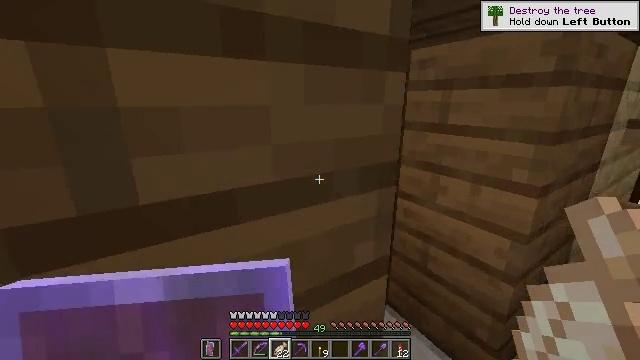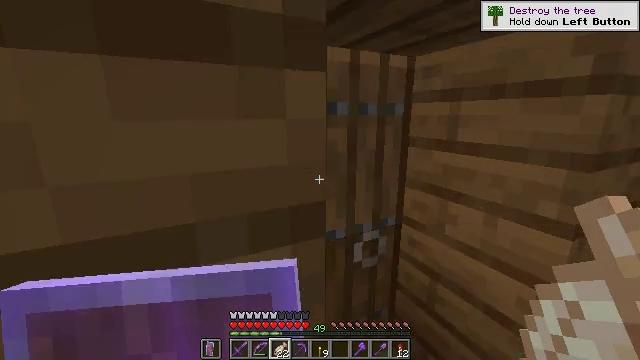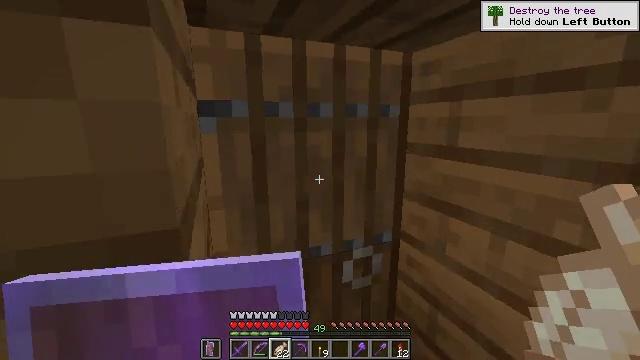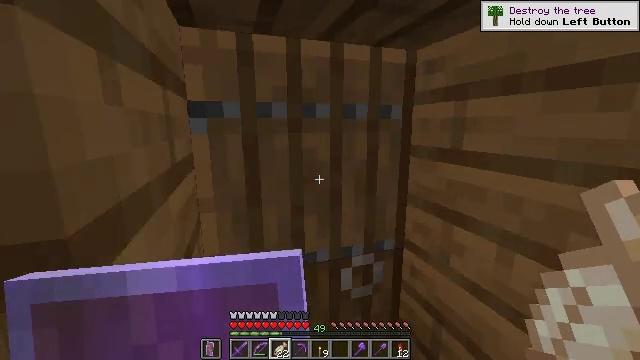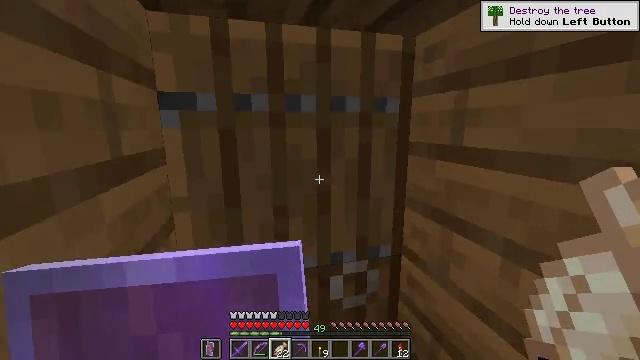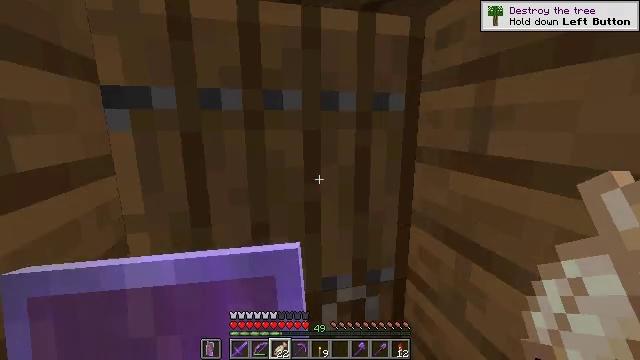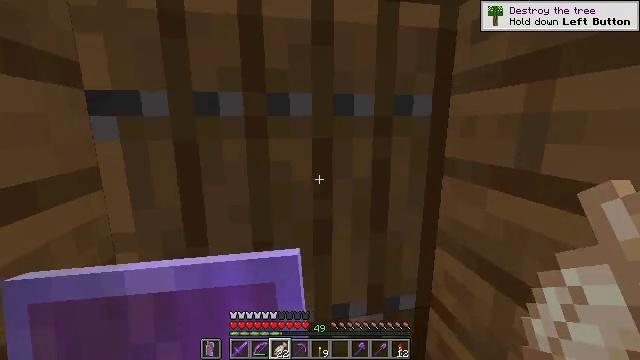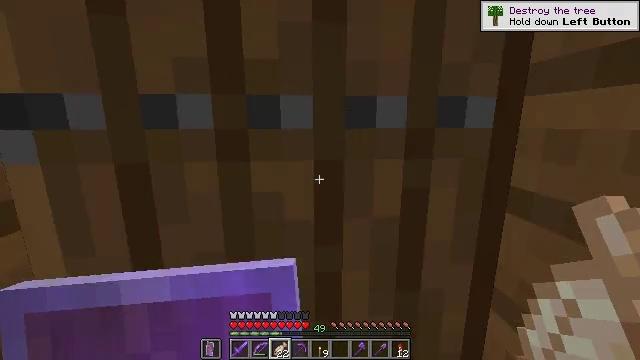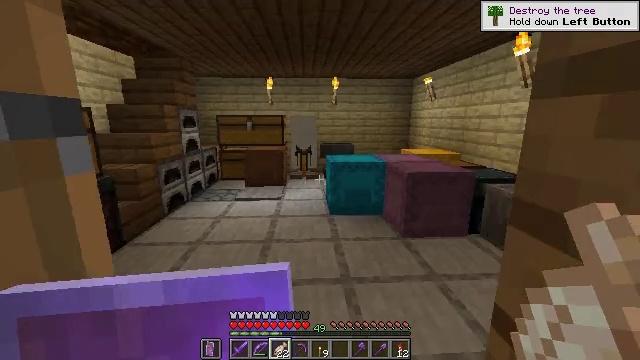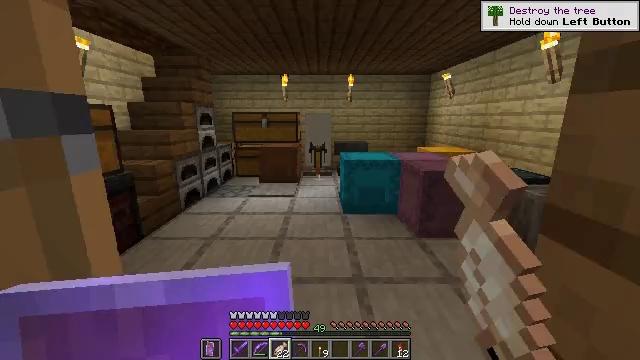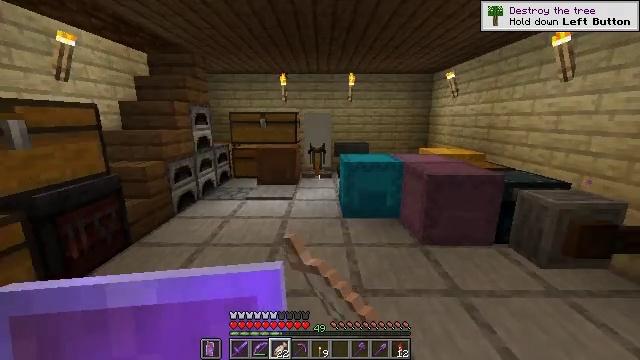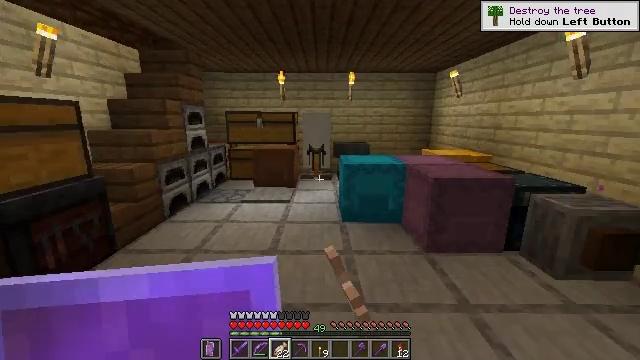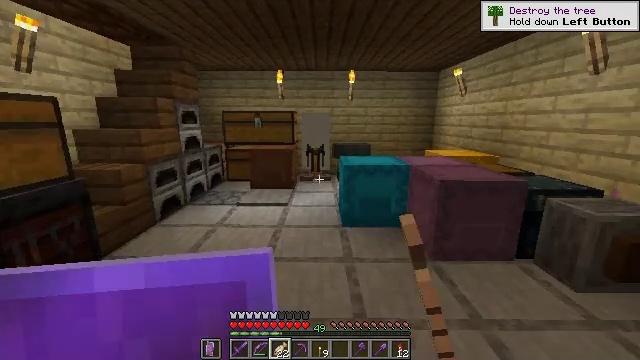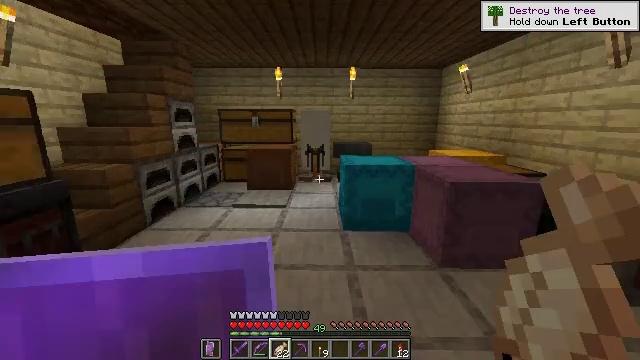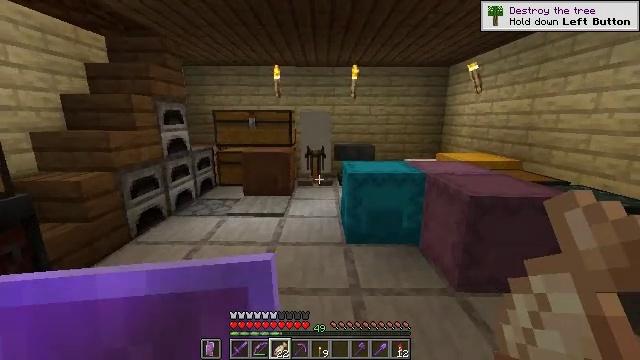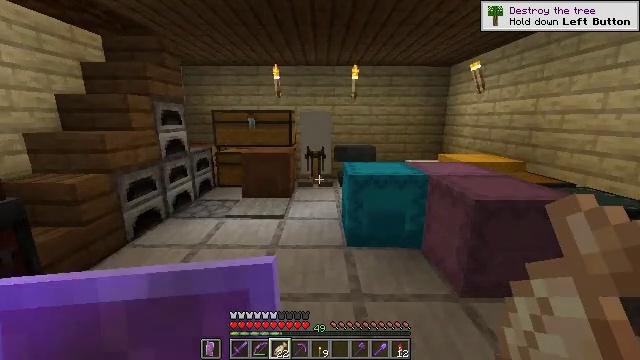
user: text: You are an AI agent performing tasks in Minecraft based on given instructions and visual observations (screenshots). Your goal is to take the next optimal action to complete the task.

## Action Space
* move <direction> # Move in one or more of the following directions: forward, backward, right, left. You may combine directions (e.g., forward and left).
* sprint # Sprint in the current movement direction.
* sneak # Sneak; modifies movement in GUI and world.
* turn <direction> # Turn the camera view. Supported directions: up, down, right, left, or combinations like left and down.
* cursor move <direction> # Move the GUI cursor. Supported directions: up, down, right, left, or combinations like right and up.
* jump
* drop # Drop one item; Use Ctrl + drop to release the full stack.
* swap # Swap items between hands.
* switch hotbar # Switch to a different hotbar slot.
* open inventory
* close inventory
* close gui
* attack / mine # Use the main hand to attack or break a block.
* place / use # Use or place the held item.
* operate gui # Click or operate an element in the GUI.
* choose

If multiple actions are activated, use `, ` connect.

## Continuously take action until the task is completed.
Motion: motion action
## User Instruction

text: Gather honey bottles to craft a honey block.
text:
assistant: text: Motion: move forward and move right, turn left and up
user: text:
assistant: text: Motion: move forward and move right, turn left and up
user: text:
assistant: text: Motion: move forward, turn left
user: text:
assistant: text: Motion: move forward, turn left
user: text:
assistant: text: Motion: move forward, turn left
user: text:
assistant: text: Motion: move forward, turn left
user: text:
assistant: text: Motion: move forward, turn left
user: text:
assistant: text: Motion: move forward, turn left, use / place
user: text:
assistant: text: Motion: move forward, turn left, use / place
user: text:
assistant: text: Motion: move forward, use / place
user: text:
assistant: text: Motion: move forward
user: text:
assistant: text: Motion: move forward
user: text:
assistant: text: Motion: move forward
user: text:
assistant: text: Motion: move forward
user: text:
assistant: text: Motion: move forward
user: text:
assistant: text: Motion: move forward
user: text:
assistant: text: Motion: move forward
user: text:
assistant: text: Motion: move forward, turn right and down
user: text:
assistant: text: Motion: move forward, turn right and down
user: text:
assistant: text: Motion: move forward, turn right and down
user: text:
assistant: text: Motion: move forward, turn right and down
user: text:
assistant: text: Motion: move forward, turn down, jump
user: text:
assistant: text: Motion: move forward, turn down, jump
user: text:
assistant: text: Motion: move forward, jump
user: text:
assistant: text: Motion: move forward, jump
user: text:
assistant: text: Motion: move forward, jump
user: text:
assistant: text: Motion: move forward
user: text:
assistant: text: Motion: move forward
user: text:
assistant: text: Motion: move forward
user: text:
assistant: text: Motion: move forward